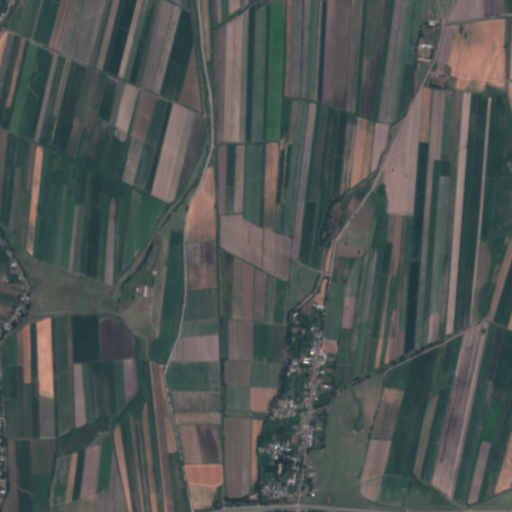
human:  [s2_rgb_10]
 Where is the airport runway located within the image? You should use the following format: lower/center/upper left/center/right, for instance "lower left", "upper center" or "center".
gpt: The airport runway is located in the center left of the image.
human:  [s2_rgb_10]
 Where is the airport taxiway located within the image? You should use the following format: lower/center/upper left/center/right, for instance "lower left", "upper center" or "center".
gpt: The airport taxiway is located in the center left of the image.
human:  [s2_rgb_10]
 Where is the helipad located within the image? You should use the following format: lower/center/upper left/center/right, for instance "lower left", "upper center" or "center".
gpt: The helipad is located in the center left of the image.
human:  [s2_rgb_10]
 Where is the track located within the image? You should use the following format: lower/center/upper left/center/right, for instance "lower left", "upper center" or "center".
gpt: There is no track in the image.